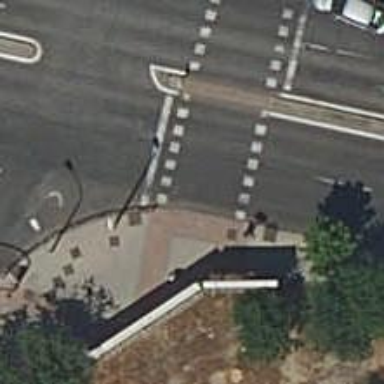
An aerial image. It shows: Road with traffic signals for signaling.